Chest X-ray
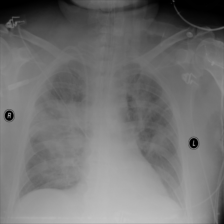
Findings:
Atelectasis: negative
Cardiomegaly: negative
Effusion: negative
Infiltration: negative
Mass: negative
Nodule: negative
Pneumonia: negative
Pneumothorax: negative
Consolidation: negative
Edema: negative
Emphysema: negative
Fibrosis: negative
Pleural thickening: negative
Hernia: negative